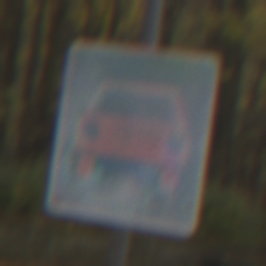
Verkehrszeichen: Kraftfahrstrasse
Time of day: MorningAfternoon
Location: Outdoor (Nature)
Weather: Overcast
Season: Autumn
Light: Natural